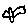
Label: bird